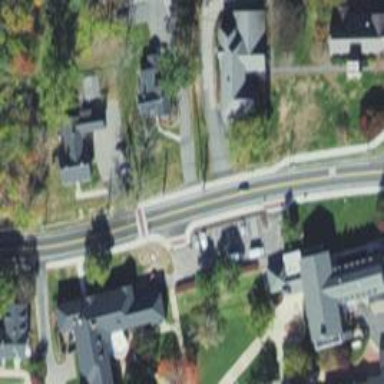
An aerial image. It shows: Marked road crossing with line markings.